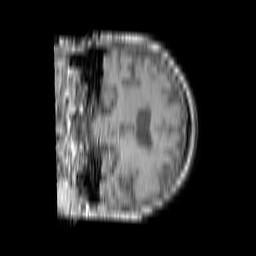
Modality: T1w
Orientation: coronal
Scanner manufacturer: philips
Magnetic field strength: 3 T
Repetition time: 0.2945 s
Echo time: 0.002302 s